The image is an STFT spectrogram (time versus frequency) of a rolling-element bearing's vibration signal. What is the most likely bearing condition (normal, inner_race, outer_race, ball)?
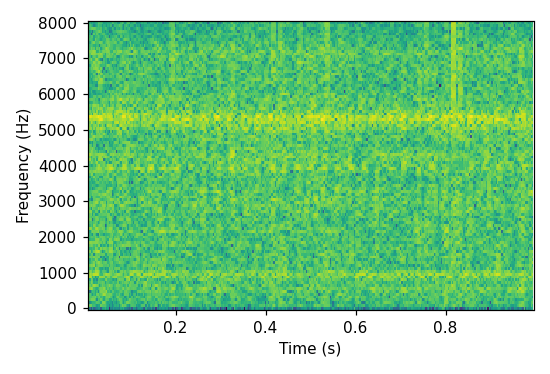
Answer: inner_race